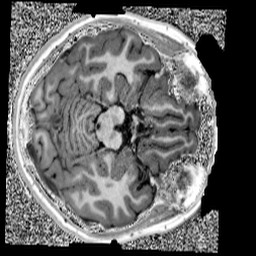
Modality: UNIT1
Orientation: axial
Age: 14
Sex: female
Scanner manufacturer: siemens
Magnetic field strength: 3 T
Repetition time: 4 s
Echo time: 0.00303 s